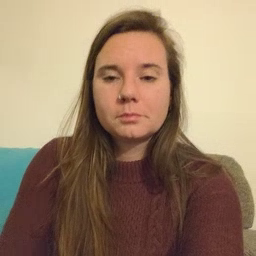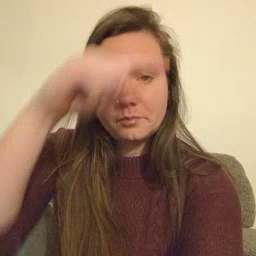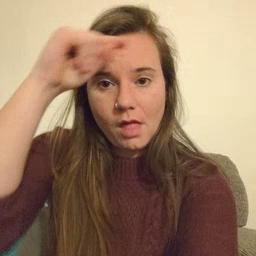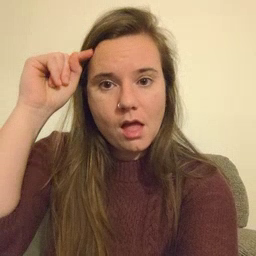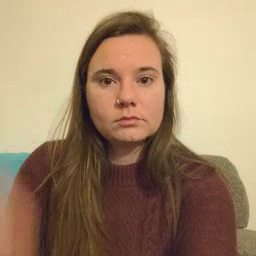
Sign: black